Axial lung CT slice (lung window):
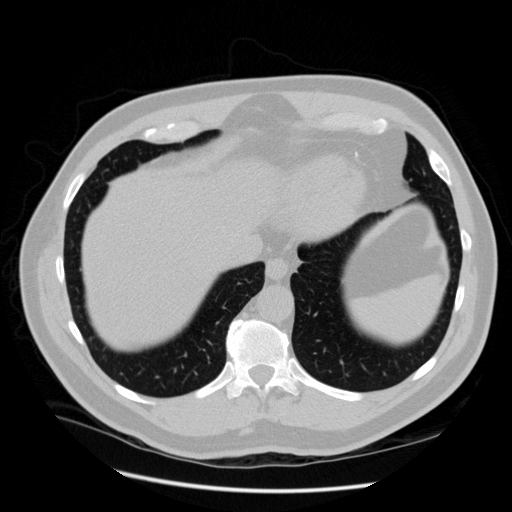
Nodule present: no